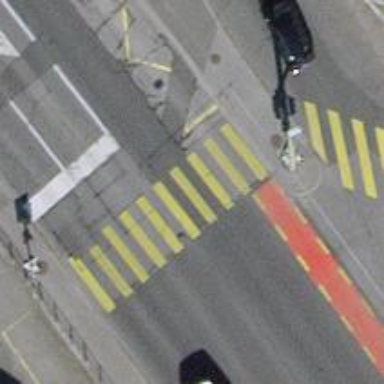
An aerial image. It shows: Footway crossing equipped with traffic signals.